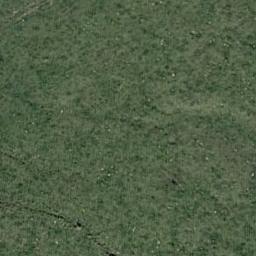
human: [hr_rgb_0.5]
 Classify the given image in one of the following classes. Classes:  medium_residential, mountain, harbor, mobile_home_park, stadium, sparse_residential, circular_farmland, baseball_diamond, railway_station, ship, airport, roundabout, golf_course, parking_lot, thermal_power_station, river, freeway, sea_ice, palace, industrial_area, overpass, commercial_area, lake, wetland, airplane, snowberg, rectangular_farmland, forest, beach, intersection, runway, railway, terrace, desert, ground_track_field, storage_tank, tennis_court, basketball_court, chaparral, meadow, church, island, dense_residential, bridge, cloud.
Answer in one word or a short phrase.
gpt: meadow